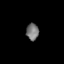
Tissue: lung
Cell type: Epithelial cells
Senescence score: 0.1829
Nuclear area (px): 203
Mean DAPI intensity: 117.281